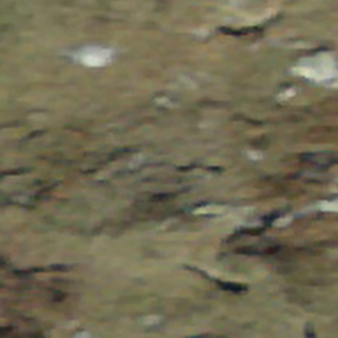
Label: other